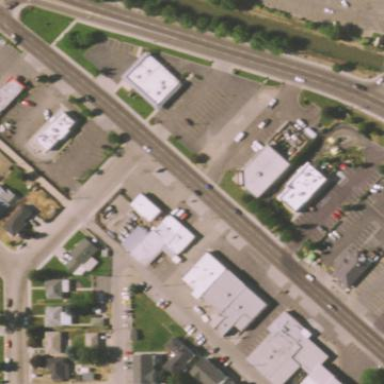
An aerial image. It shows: Retail area.